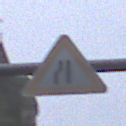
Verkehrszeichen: EinseitigVerengteFahrbahnLinks
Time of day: Midday
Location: Outdoor (Urban)
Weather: Overcast
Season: NotSpecified
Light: Natural